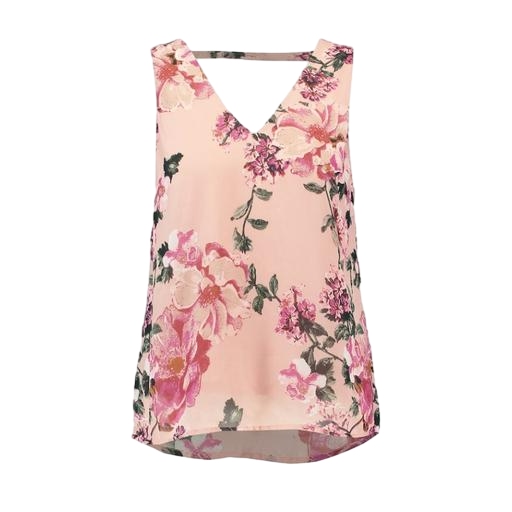
pink floral-print top, pink floral-print blouse, pink quiz cream flower crop top, white background